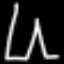
Label: pants